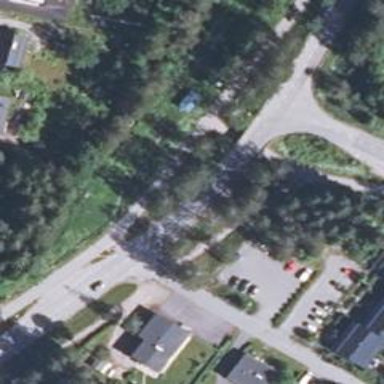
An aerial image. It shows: Asphalt cycle track.